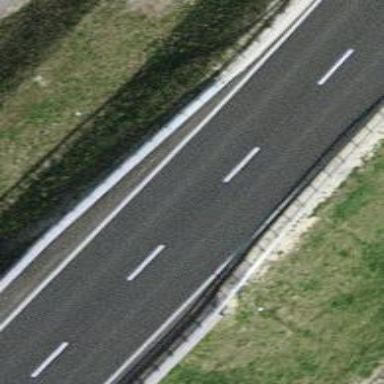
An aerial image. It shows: Primary highway on asphalt bridge.